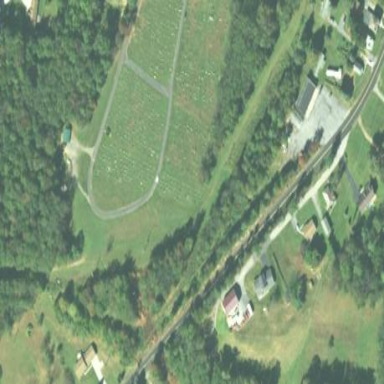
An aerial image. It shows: Cemetery.